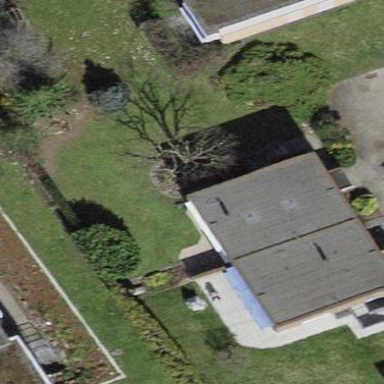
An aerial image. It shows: Building with flat roof.